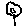
Label: flower